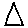
Label: triangle